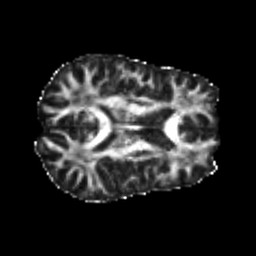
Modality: FA
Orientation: axial
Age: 25
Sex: male
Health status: healthy
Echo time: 0.074 s